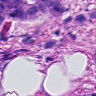
Metastatic tissue present: yes